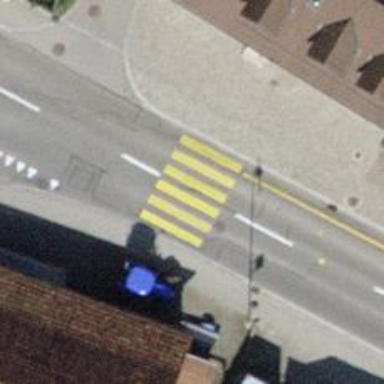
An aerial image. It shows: Zebra crossing on the road.